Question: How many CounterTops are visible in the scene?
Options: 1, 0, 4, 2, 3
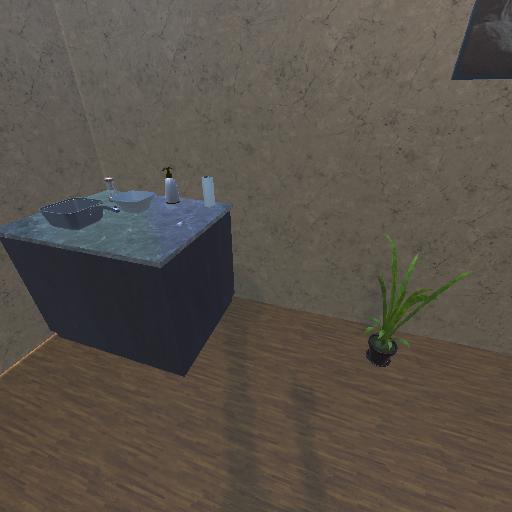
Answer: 1